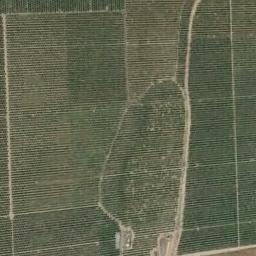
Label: rectangular_farmland